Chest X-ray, AP view. Patient: 58 years old, sex M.
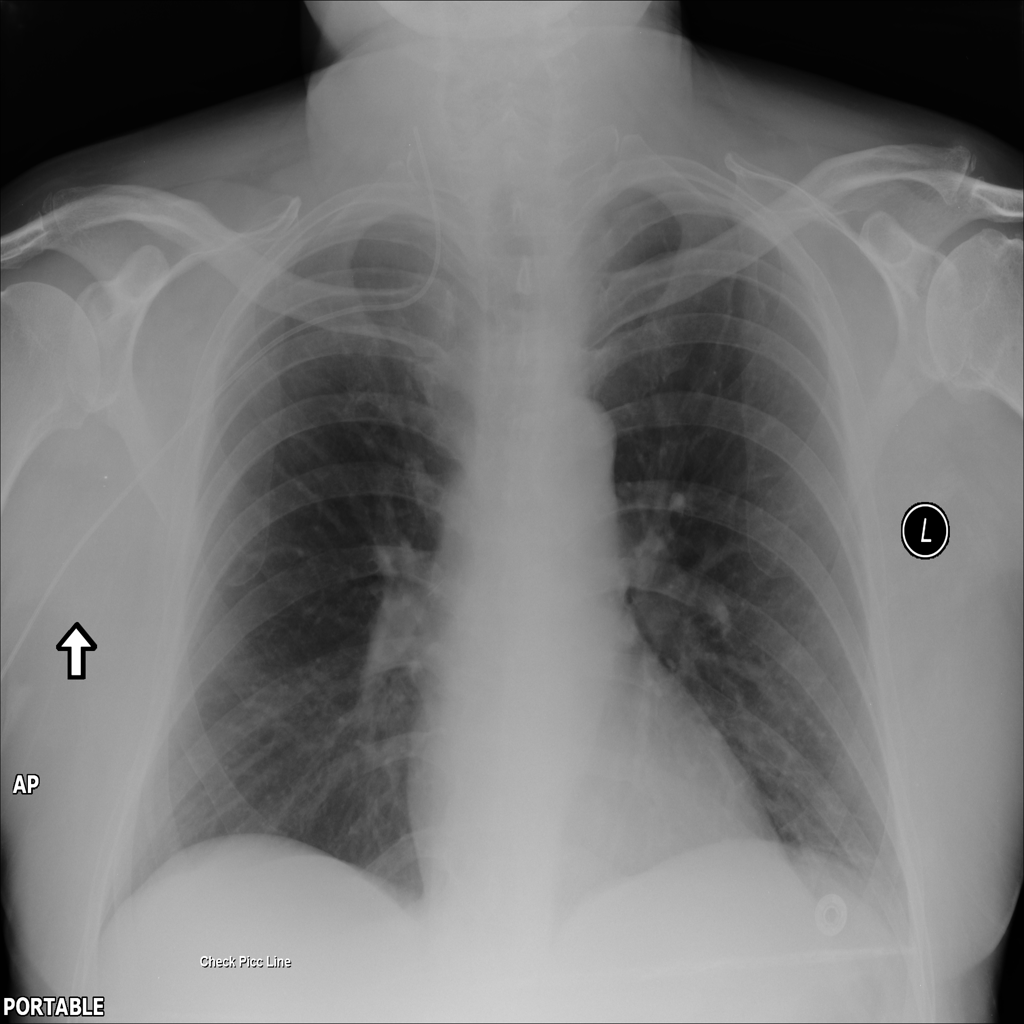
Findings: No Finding